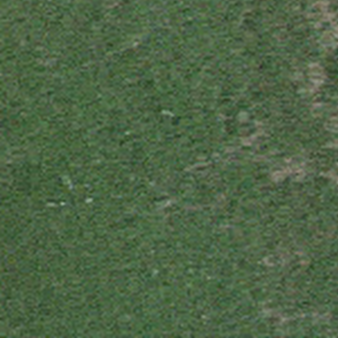
Label: other